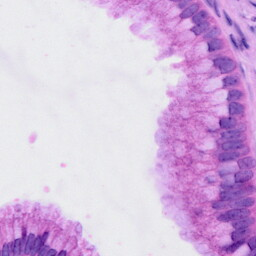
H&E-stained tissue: Cervix